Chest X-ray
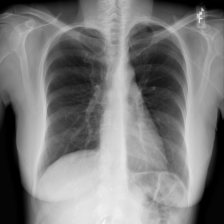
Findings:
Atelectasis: negative
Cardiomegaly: negative
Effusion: negative
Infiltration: negative
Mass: negative
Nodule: negative
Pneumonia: negative
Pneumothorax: negative
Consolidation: negative
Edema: negative
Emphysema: negative
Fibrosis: negative
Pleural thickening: negative
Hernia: negative